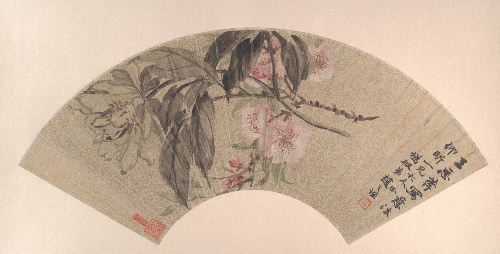
Title: 清  趙之謙  芍藥 桃花  扇面|Peach Blossoms and Peony
Artist: Zhao Zhiqian
Artist bio: Chinese, 1829–1884
Date: ca. 1860
Object type: Folding fan mounted as an album leaf
Classification: Paintings
Medium: Folding fan mounted as an album leaf; ink and color on gold-flecked paper
Culture: China
Period: Qing dynasty (1644–1911)
Dimensions: 7 1/2 x 21 1/2 in. (19.1 x 54.6 cm)
Department: Asian Art
Credit line: Gift of Robert Hatfield Ellsworth, in memory of La Ferne Hatfield Ellsworth, 1986
Accession year: 1986
Repository: Metropolitan Museum of Art, New York, NY
Tags: Peonies